Question: Im trying to implement a UnitofWork pattern using <URL>
My current SqlUnitOfWork is the folowing
'''
public class SqlUnitOfWork : IUnitOfWork {
public SqlUnitOfWork() {
var connectionString =
ConfigurationManager
.ConnectionStrings[ConnectionStringName]
.ConnectionString;
_context = new ObjectContext(connectionString);
_context.ContextOptions.LazyLoadingEnabled = true;
}
public IRepository<PhysicalTest> PhysicalTests
{
get {
if (_physicalTests == null)
{
_physicalTests = new SqlRepository<PhysicalTest>(_context);
}
return _physicalTests;
}
}
public IRepository<EHR> EHRs
{
get
{
if (_EHRs == null)
{
_EHRs = new SqlRepository<EHR>(_context);
}
return _EHRs;
}
}
public void Commit() {
_context.SaveChanges();
}
SqlRepository<PhysicalTest> _physicalTests = null;
SqlRepository<EHR> _EHRs = null;
readonly ObjectContext _context;
const string ConnectionStringName = "default";
}
'''
and my current connection string is the following
'''
<add name="default" connectionString="data source=.\SQLEXPRESS;Integrated Security=SSPI;MultipleActiveResultSets=True; initial catalog=MyAppDB" providerName="System.Data.SqlClient" />
'''
It's also worth pointing out that my controllers that are using controllers that were created with mvcscaffolding work fine but the unit of work (which for some reason needs a connectrion string as parameter instead of just using MyAppDBContext() instance) doesnt work.
The error I get when I try to invoke an action inside a controllr with the following code:
'''
public class PhysicalTestsController : Controller
{
private IUnitOfWork unitOfWork;
private IRepository<EHR> ehrRepository;
public PhysicalTestsController(IUnitOfWork unit)
{
unitOfWork = unit;
ehrRepository = unitOfWork.EHRs;
}
public ActionResult Index(int ehrId, int? page)
{
EHR ehr = ehrRepository.FindById(ehrId);
if (ehr.UserName != User.Identity.Name)
return View("Invalid Owner");
const int pageSize = 5;
var physicaltests = ehr.PhysicalTests.OrderByDescending(test => test.CreationDate);
List<PhysicalTestListItem> physicalTestsVM = new List<PhysicalTestListItem>();
Mapper.Map(physicaltests, physicalTestsVM);
var paginatedTests = new PaginatedList<PhysicalTestListItem>(physicalTestsVM, page ?? 0, pageSize);
return View(paginatedTests);
}
}
'''
is this one

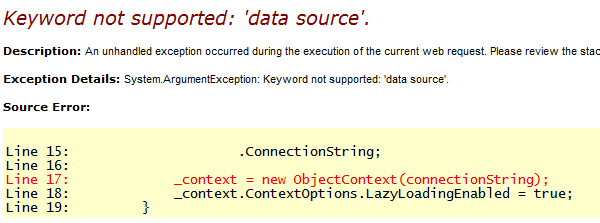
Answer: I have changed my SqlRepository to:
'''
public class SqlRepository<T> : IRepository<T>
where T : class, IEntity {
internal SummumnetDB context;
internal DbSet<T> _objectSet;
public SqlRepository(SummumnetDB context)
{
this.context = context;
this._objectSet = context.Set<T>();
}
..... rest of my methods here
}
'''
and
my SqlUnitofWork to
'''
public class SqlUnitOfWork : IUnitOfWork {
private SummumnetDB _context = new SummumnetDB();
public IRepository<PhysicalTest> PhysicalTests
{
get {
if (_physicalTests == null)
{
_physicalTests = new SqlRepository<PhysicalTest>(_context);
}
return _physicalTests;
}
}..... rest of code here
'''
please correct me if this modifications are not appropriate or break one of these patterns